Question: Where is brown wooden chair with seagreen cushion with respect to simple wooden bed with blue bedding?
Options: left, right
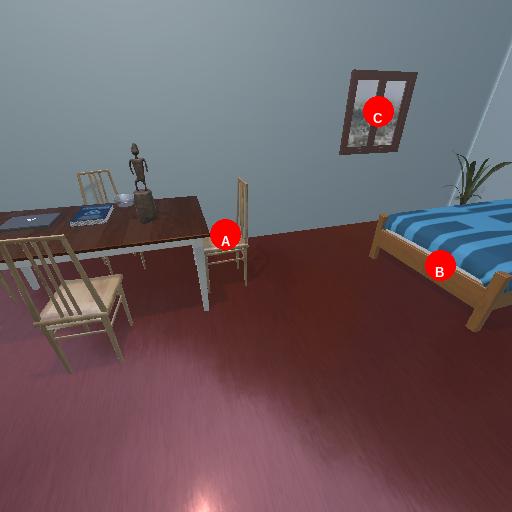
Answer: left